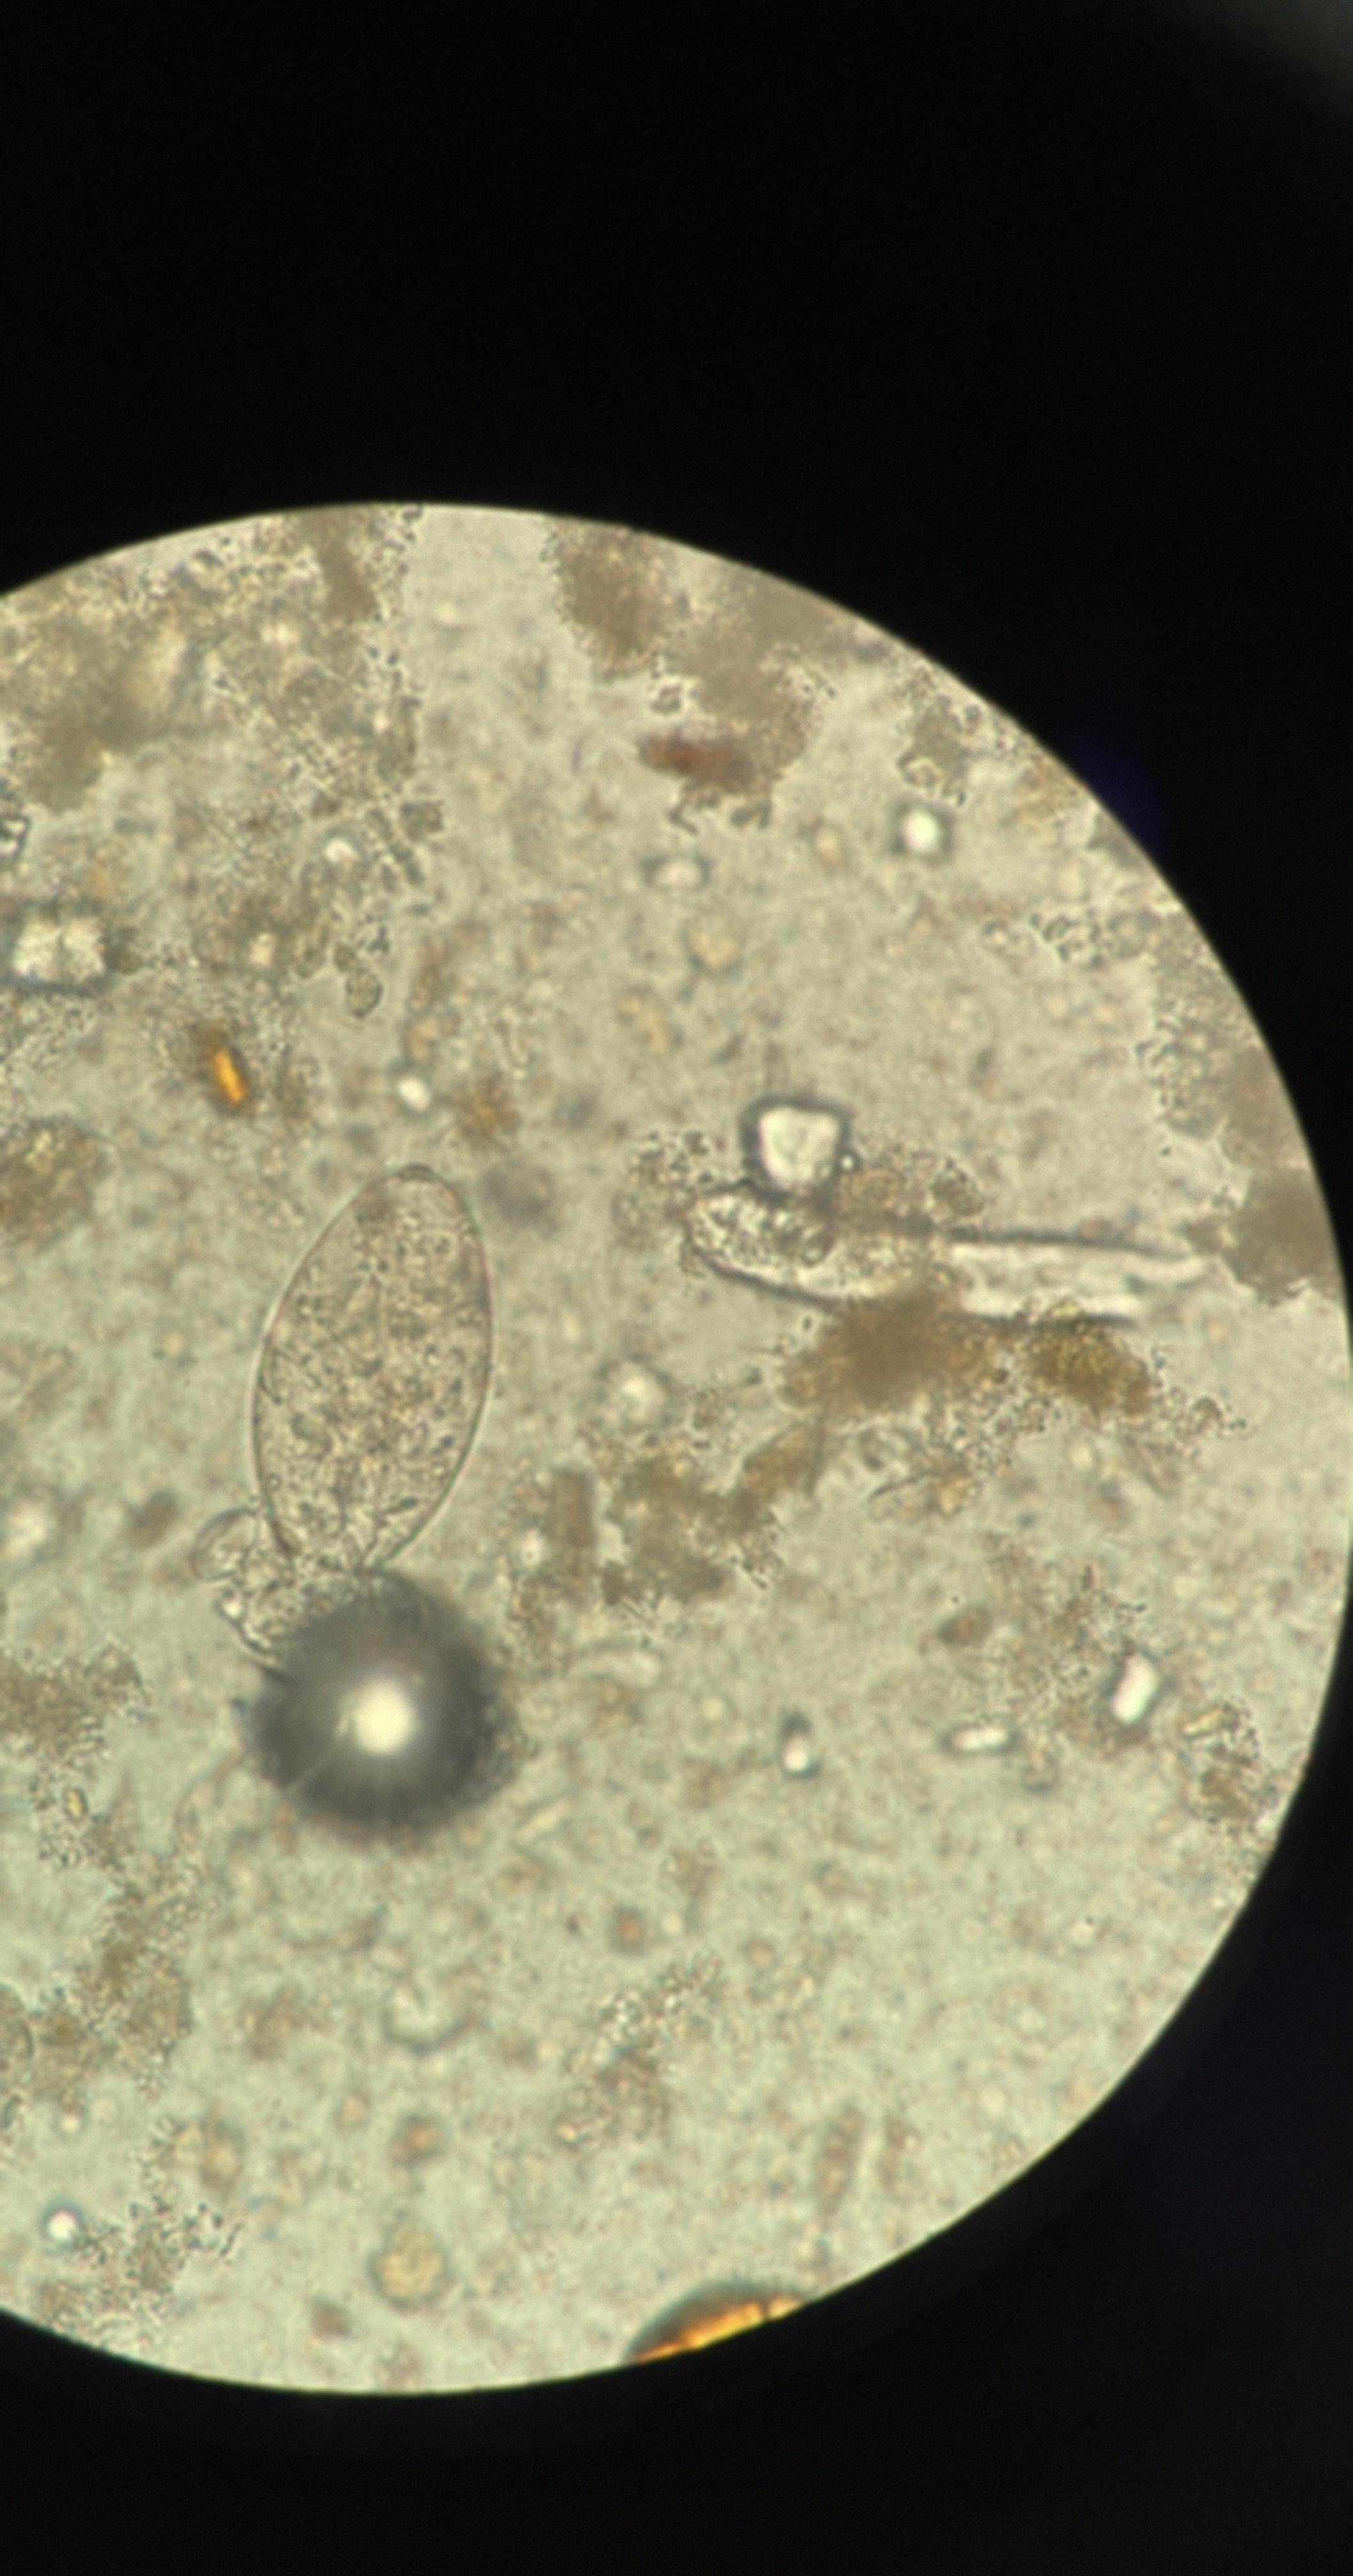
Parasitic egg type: Fasciolopsis buski